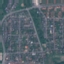
Land use / land cover class: Residential